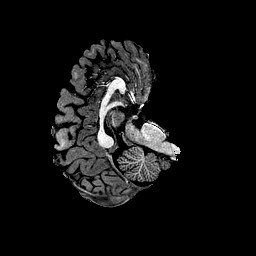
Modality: T1w
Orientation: axial
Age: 25
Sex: male
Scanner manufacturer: ge
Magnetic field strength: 3 T
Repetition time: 7.66 s
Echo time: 0.003476 s